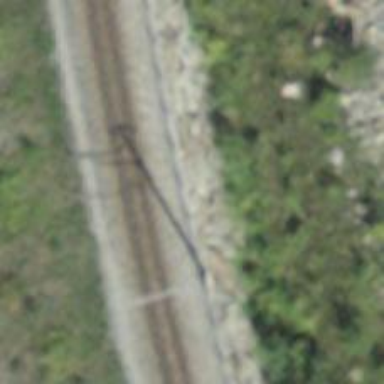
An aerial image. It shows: Narrow-gauge railway with electrified contact lines. The railway has one track and runs along embankment.